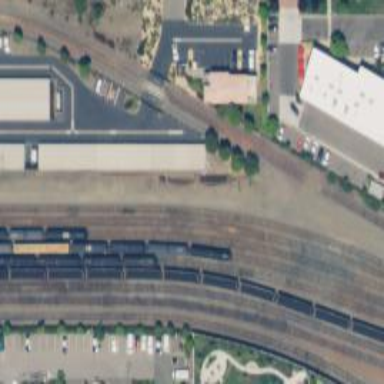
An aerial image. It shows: Railway yard in service.